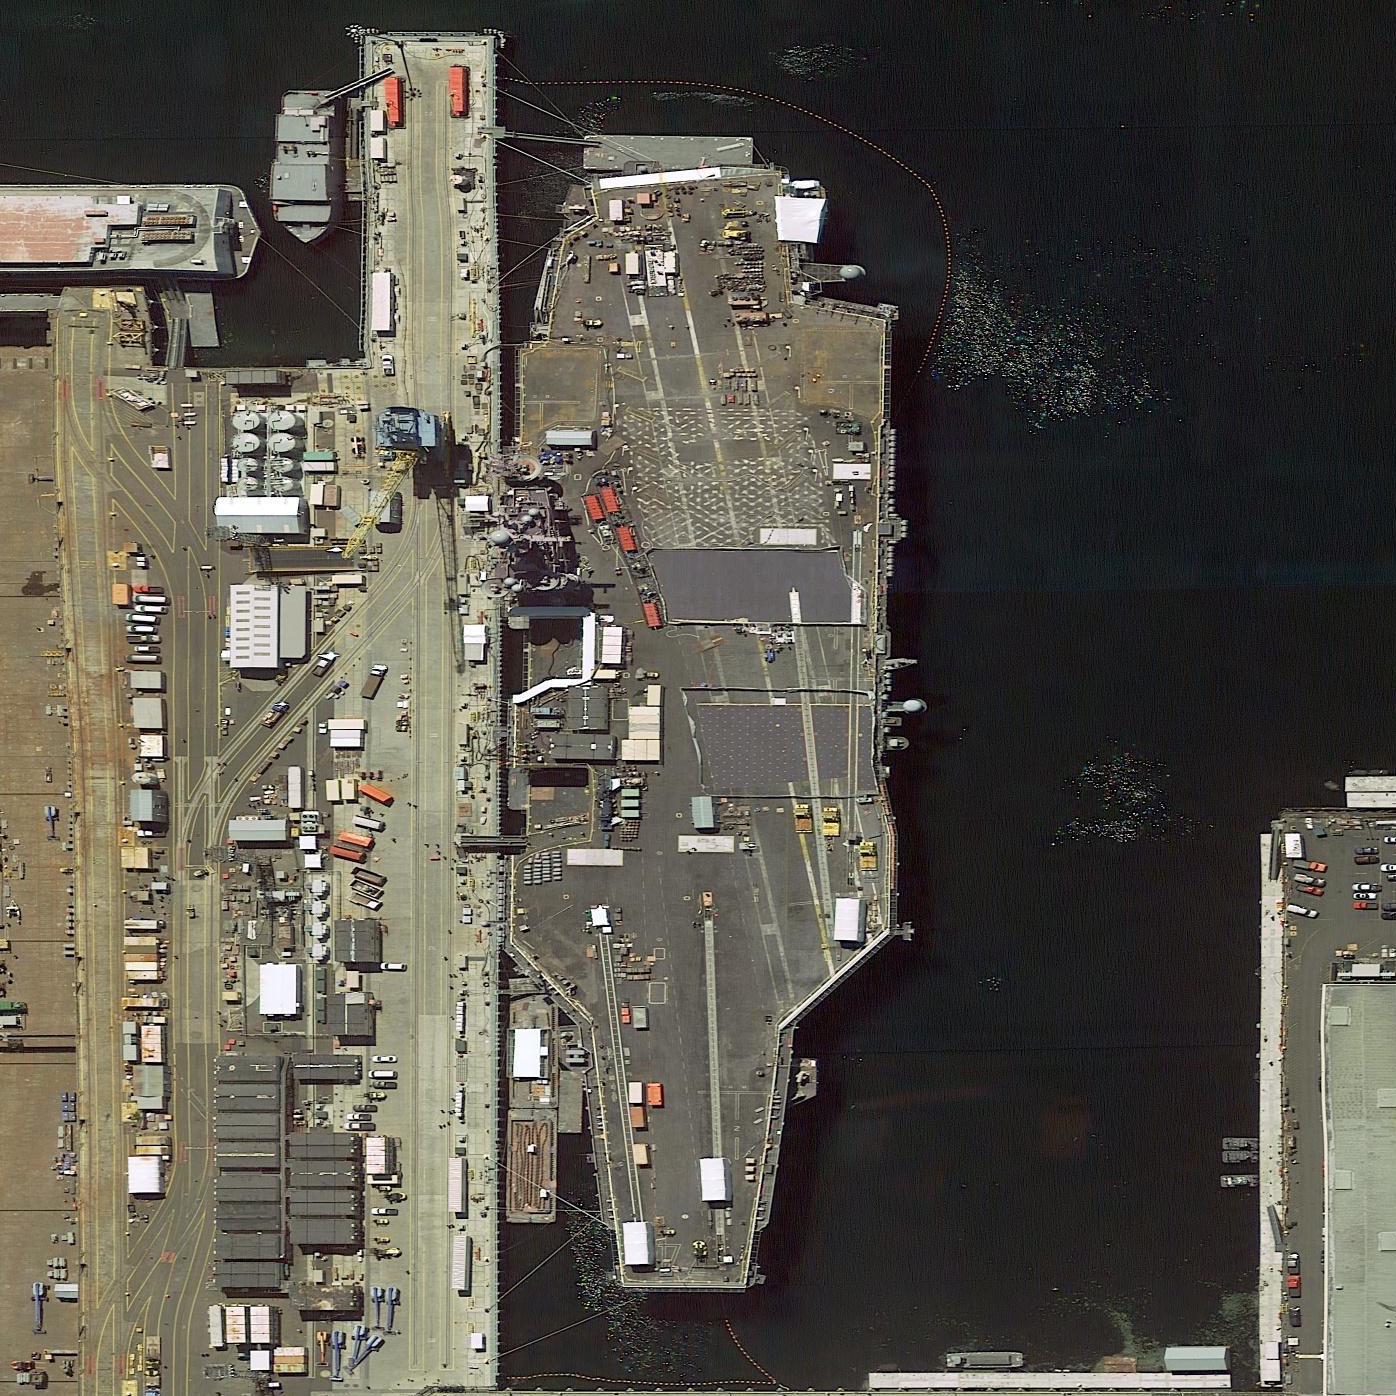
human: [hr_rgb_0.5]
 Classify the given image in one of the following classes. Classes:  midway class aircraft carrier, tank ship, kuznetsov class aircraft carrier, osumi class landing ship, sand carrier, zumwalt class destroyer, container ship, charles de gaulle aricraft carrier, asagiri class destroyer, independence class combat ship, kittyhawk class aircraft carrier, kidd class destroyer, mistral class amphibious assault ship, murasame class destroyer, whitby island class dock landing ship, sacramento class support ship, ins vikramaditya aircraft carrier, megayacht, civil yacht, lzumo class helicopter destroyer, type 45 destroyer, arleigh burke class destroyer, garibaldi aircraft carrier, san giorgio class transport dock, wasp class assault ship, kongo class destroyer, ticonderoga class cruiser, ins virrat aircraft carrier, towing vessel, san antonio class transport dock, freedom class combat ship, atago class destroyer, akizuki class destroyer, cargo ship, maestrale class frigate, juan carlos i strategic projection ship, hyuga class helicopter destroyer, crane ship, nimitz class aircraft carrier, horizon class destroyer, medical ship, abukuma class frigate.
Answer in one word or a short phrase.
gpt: Nimitz class aircraft carrier